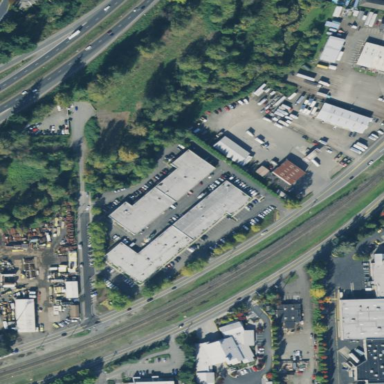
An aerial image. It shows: Commercial area.